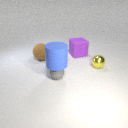
large purple rubber cube behind large brown rubber sphere